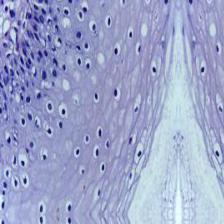
Diagnosis: Normal